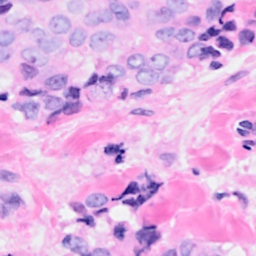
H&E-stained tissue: Breast